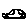
Label: car